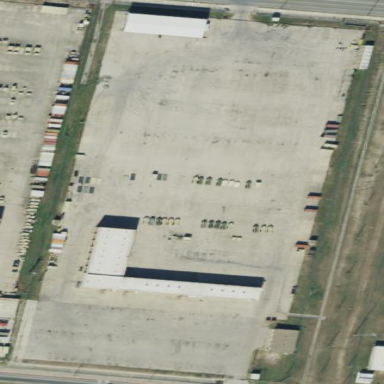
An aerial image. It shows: Military area enclosed by fence.